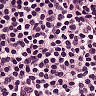
Metastatic tissue present: no